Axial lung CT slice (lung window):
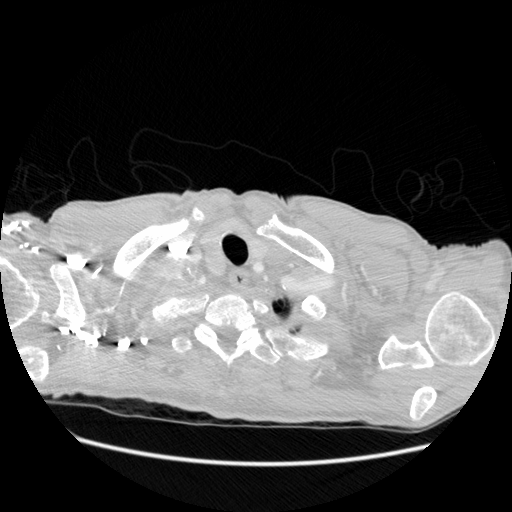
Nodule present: no